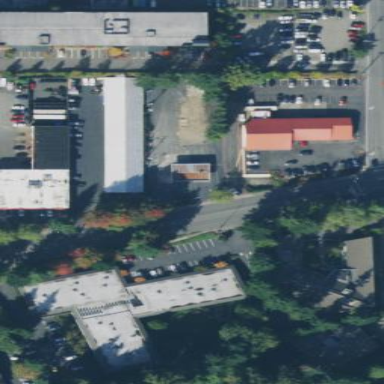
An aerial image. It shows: Commercial area.